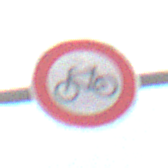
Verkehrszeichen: VerbotRadverkehr
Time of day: Midday
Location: Outdoor (Suburban)
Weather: PartlyCloudy
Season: Summer
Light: Natural